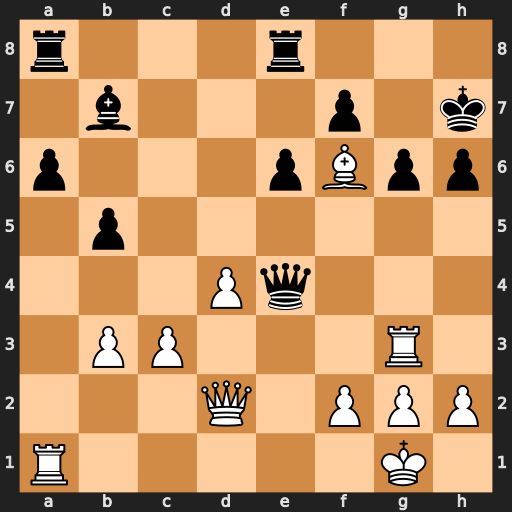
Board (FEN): r3r3/1b3p1k/p3pBpp/1p6/3Pq3/1PP3R1/3Q1PPP/R5K1
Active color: w
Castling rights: -
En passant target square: -
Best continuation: Qxh6+ Kxh6 Rh3+ Qh4 Rxh4#